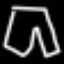
Label: pants